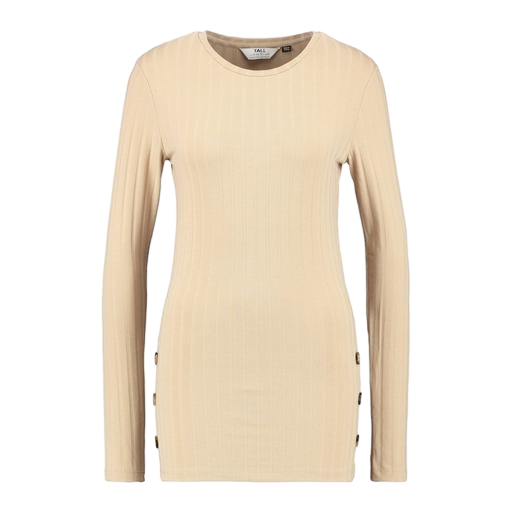
beige colored long sleeve, natural maisie longline rib side, mini dress, white background